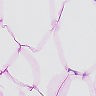
Metastatic tissue present: no